Тонкостенный цилиндр массы $M$ с шероховатой внутренней поверхностью радиуса $R$ может вращаться вокруг центральной фиксированной горизонтальной оси $OZ$. Ось $OZ$ перпендикулярна поверхности листа и направлена от нее. Другой меньший однородный сплошной цилиндр массы $m$ и радиуса $r$ катается внутри него без проскальзывания (за исключением пункта A8) по внутренней поверхности цилиндра $M$ вокруг собственной центральной оси, которая параллельна $OZ$.
В момент времени $t=0$ цилиндр массы $M$ покоится и цилиндр массы $m$ также покоится в низшей точке. Цилиндр $M$ начинает вращаться. В некоторый момент времени $t$ угловое положение центра масс цилиндра $m$ равняется $\theta$ и при этом цилиндр $M$ совершил поворот на $\varphi$ радиан. На сколько радиан (обозначенный через $\psi$) повернулся цилиндр $m$ вокруг своей центральной оси относительной фиксированной линии (например, отрицательной части оси $Y$). Выразите ответ через $\theta$, $\varphi$, $R$ и $r$.
Найдите угловое ускорение $\frac{d^2}{dt^2} \psi$ цилиндра $m$ относительно его центральной оси, проходящей через центр масс. Выразите ответ через $R$, $r$ и производные от $\theta$ и $\varphi$.
Выведите уравнение для углового ускорения $\frac{d^2}{dt^2} \theta$ центра масс цилиндра $m$ относительно оси $OZ$ через $m$, $g$, $R$, $r$, $\theta$, $\frac{d^2}{dt^2} \varphi$ и момент инерции $I_{CM}$ цилиндра массы $m$ относительно его центральной оси.
Чему равен период малых колебаний цилиндра $m$, если цилиндр $M$ вращается с постоянной угловой скоростью? Выразите ответ через $R$, $r$, $g$.
Чему равно значение угла $\theta$ для положения равновесия цилиндра $m$ из пункта A4?
Где находится положение равновесия цилиндра $m$, если цилиндр $M$ вращается с постоянным угловым ускорением $\alpha$? Выразите ответ через $R$, $g$, $\alpha$.
Пусть теперь цилиндр $M$ свободно вращается (колеблется) без ограничения вокруг центральной оси $OZ$, а цилиндр $m$ совершает малые колебания, качаясь по внутренней поверхности цилиндра $M$. Найдите период этих малых колебаний.
Рассмотрите случай когда цилиндр $M$ вращается с постоянной угловой скоростью $\Omega$, а цилиндр $m$ вращается (катается) вокруг стационарного центра масс в точке равновесия, найденного в пункте A5. Затем цилиндр $M$ мгновенно останавливают. Какое наименьшее значение должна иметь $\Omega$, чтобы цилиндр $m$ покатился и достиг высшей точки внутренней поверхности цилиндра $M$? Коэффициент трения между $m$ и $M$ предполагается достаточно большим, так что $m$ начинает катиться без проскальзывания сразу же после короткой пробуксовки после остановки цилиндра $M$.
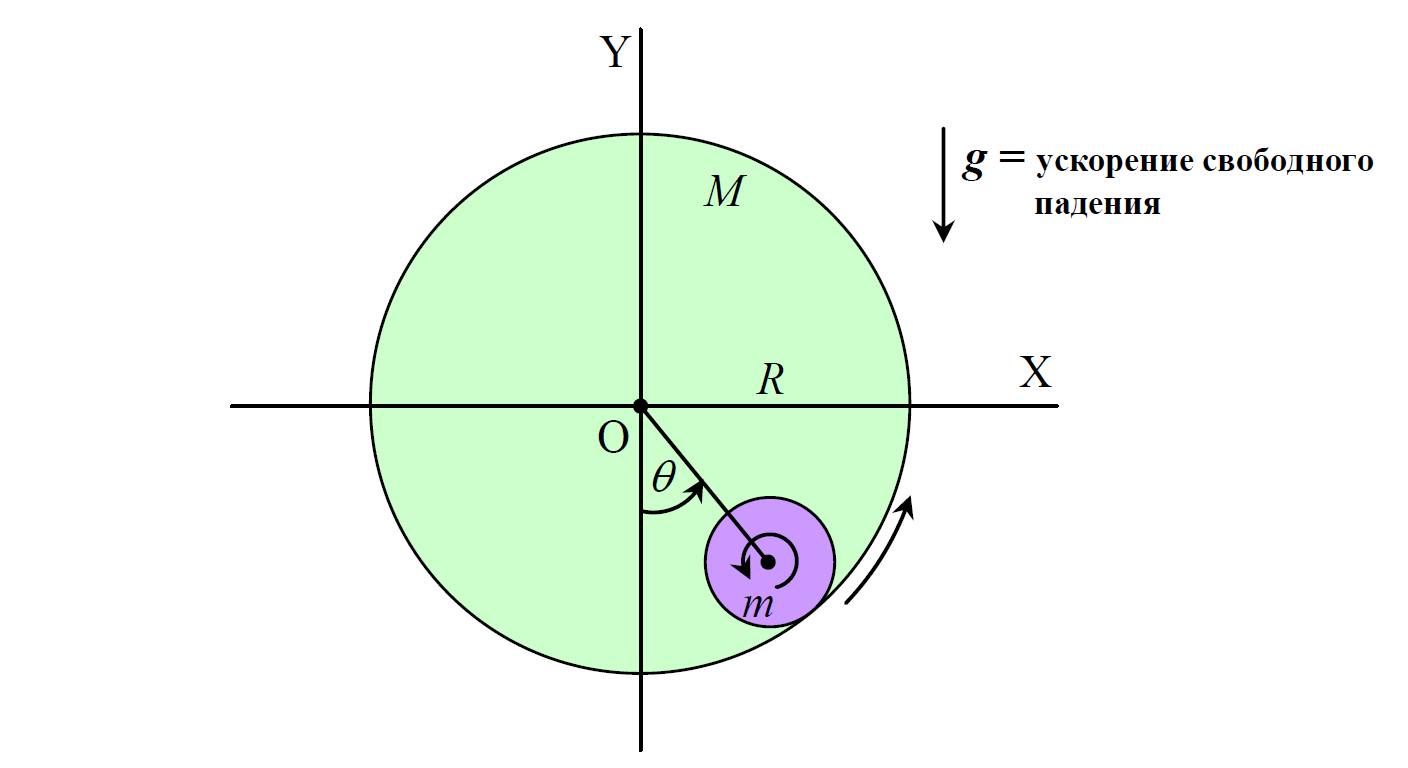
В момент времени $t=0$ цилиндр массы $M$ покоится и цилиндр массы $m$ также покоится в низшей точке. Цилиндр $M$ начинает вращаться. В некоторый момент времени $t$ угловое положение центра масс цилиндра $m$ равняется $\theta$ и при этом цилиндр $M$ совершил поворот на $\varphi$ радиан. На сколько радиан (обозначенный через $\psi$) повернулся цилиндр $m$ вокруг своей центральной оси относительной фиксированной линии (например, отрицательной части оси $Y$). Выразите ответ через $\theta$, $\varphi$, $R$ и $r$.

Найдите угловое ускорение $\frac{d^2}{dt^2} \psi$ цилиндра $m$ относительно его центральной оси, проходящей через центр масс. Выразите ответ через $R$, $r$ и производные от $\theta$ и $\varphi$.

Выведите уравнение для углового ускорения $\frac{d^2}{dt^2} \theta$ центра масс цилиндра $m$ относительно оси $OZ$ через $m$, $g$, $R$, $r$, $\theta$, $\frac{d^2}{dt^2} \varphi$ и момент инерции $I_{CM}$ цилиндра массы $m$ относительно его центральной оси.

Чему равен период малых колебаний цилиндра $m$, если цилиндр $M$ вращается с постоянной угловой скоростью? Выразите ответ через $R$, $r$, $g$.

Чему равно значение угла $\theta$ для положения равновесия цилиндра $m$ из пункта A4?

Где находится положение равновесия цилиндра $m$, если цилиндр $M$ вращается с постоянным угловым ускорением $\alpha$? Выразите ответ через $R$, $g$, $\alpha$.

Пусть теперь цилиндр $M$ свободно вращается (колеблется) без ограничения вокруг центральной оси $OZ$, а цилиндр $m$ совершает малые колебания, качаясь по внутренней поверхности цилиндра $M$. Найдите период этих малых колебаний.

Рассмотрите случай когда цилиндр $M$ вращается с постоянной угловой скоростью $\Omega$, а цилиндр $m$ вращается (катается) вокруг стационарного центра масс в точке равновесия, найденного в пункте A5. Затем цилиндр $M$ мгновенно останавливают. Какое наименьшее значение должна иметь $\Omega$, чтобы цилиндр $m$ покатился и достиг высшей точки внутренней поверхности цилиндра $M$? Коэффициент трения между $m$ и $M$ предполагается достаточно большим, так что $m$ начинает катиться без проскальзывания сразу же после короткой пробуксовки после остановки цилиндра $M$.
Темы:
T, Азиатские